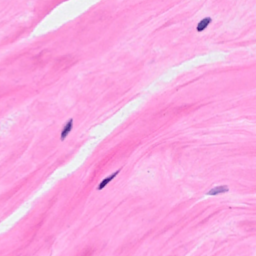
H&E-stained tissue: Breast